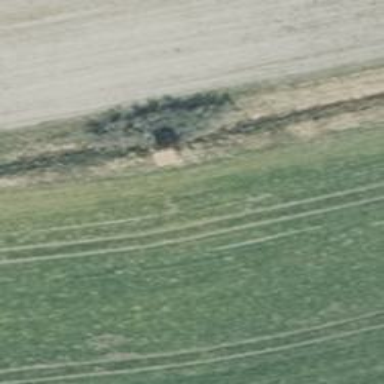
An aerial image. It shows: Hunting stand.